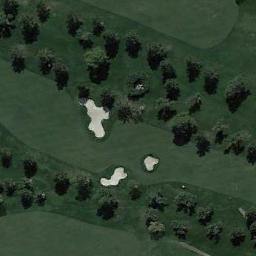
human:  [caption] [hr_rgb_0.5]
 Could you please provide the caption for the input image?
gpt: A lot of trees are beside the golf course .

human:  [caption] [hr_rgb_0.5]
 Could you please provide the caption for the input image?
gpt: There are two parallel paths from top left to bottom right .

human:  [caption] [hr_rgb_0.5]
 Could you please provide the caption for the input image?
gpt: The golf course has some fairways, Barrier trees and three sandpits and some barrier trees are on both sides of the fairways .

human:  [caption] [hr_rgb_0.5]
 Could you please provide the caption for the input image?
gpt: There are several bunkers and many trees on a large green lawn on the golf course .

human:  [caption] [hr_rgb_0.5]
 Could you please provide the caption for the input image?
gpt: There are three bunkers and many trees on the golf course .